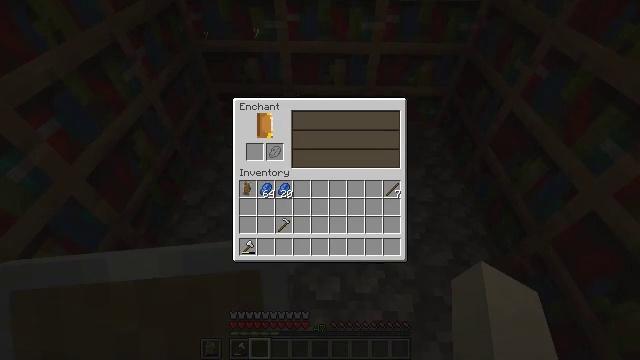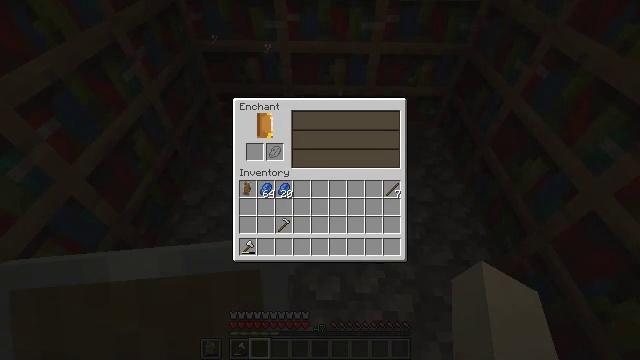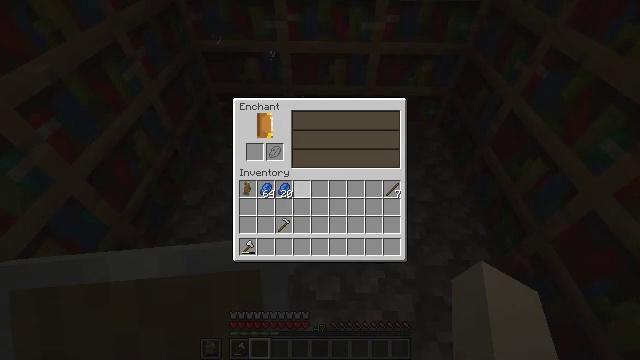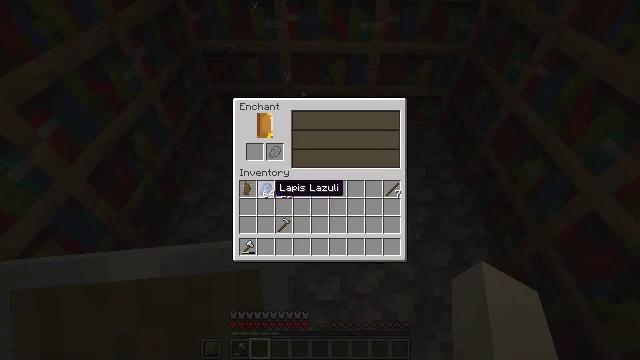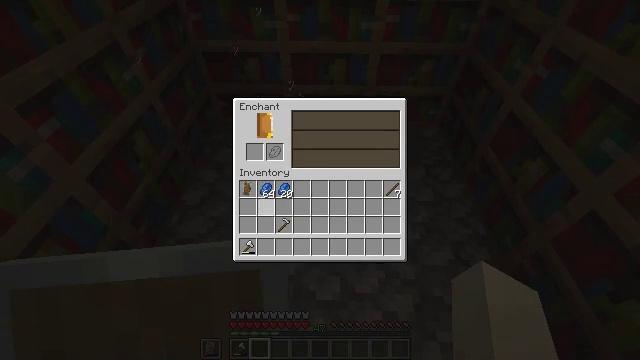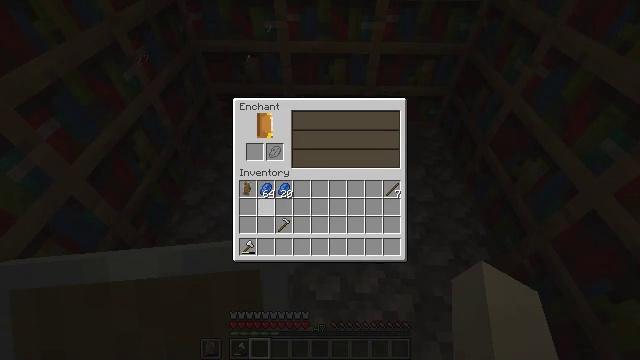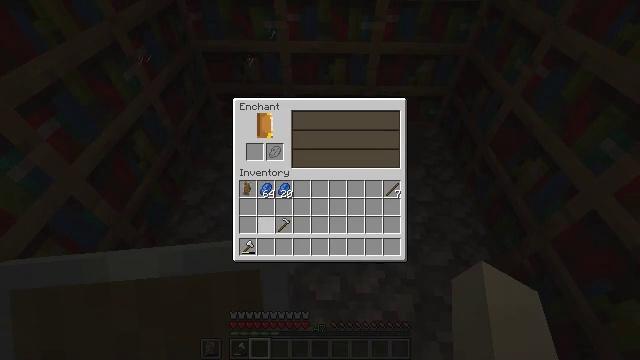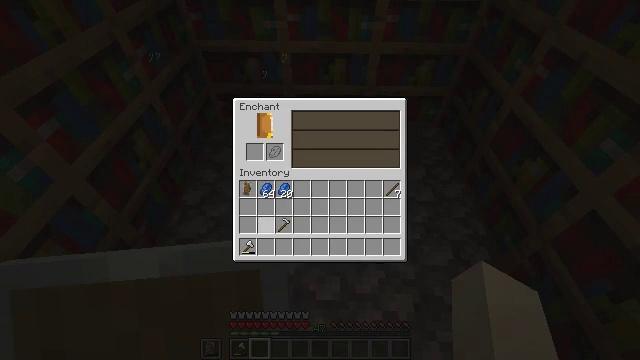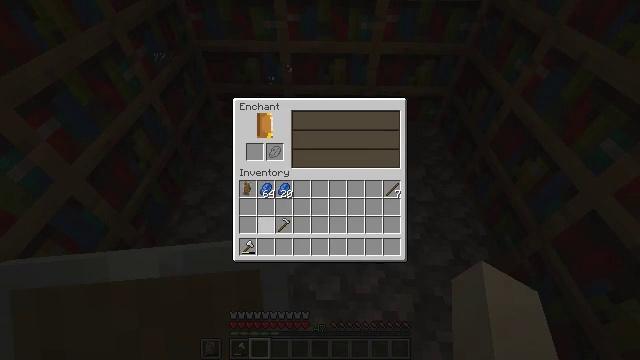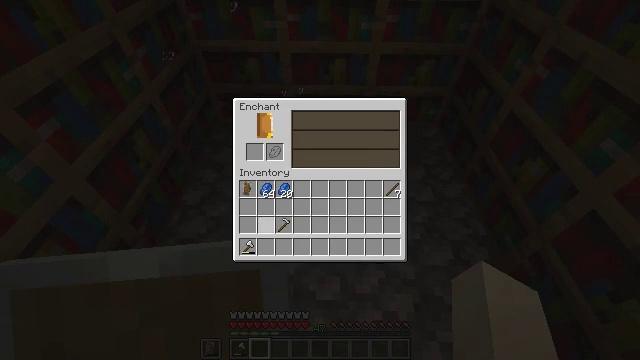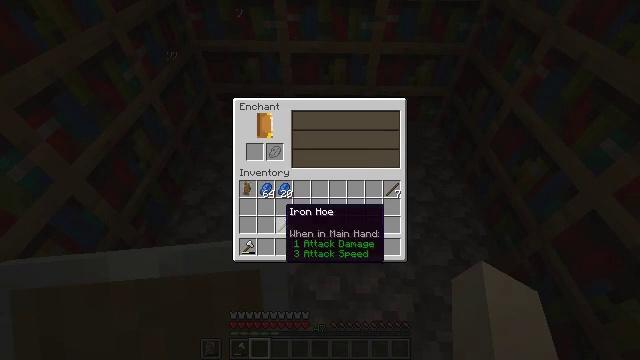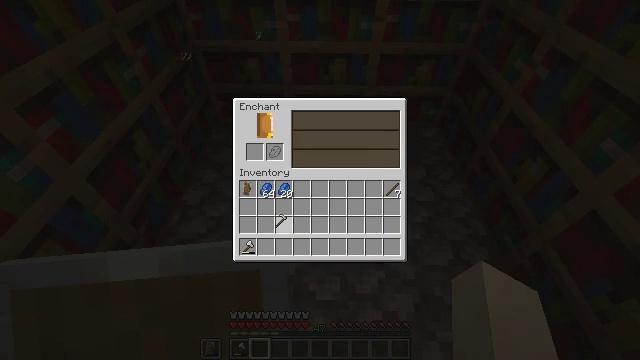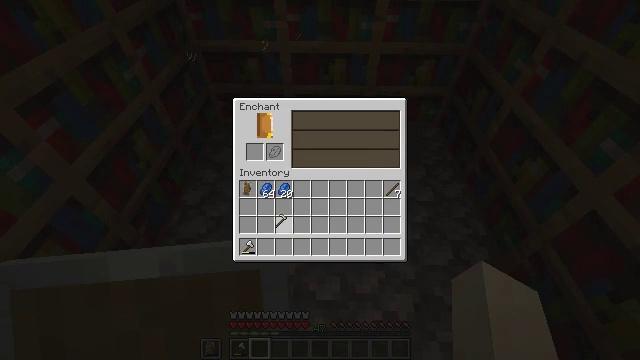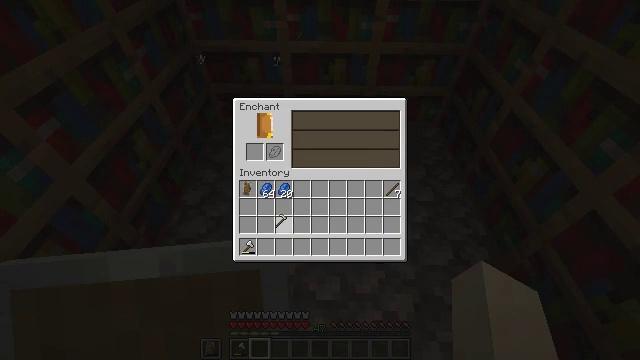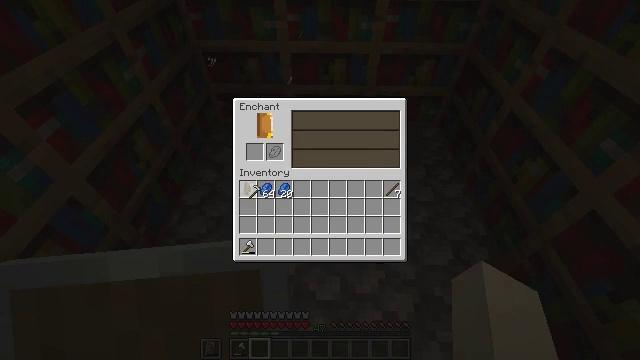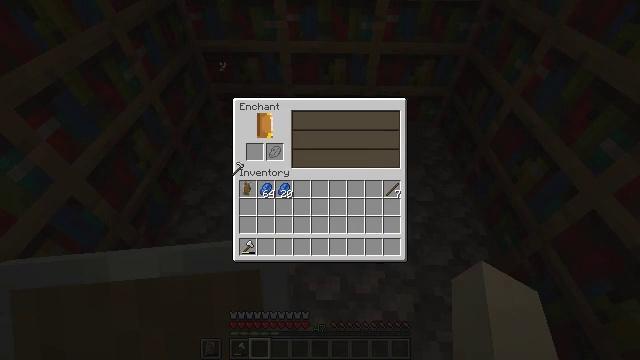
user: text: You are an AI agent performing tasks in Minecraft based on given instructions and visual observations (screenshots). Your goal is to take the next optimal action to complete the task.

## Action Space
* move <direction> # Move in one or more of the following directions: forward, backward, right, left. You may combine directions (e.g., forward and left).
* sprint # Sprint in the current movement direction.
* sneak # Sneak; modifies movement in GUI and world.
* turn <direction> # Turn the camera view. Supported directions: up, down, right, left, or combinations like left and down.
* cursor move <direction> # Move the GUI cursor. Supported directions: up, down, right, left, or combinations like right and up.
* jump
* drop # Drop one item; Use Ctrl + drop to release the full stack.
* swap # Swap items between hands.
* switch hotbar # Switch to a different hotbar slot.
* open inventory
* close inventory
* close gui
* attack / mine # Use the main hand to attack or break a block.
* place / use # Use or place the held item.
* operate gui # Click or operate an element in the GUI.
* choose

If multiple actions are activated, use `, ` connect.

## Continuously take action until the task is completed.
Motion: motion action
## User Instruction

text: Mine the pumpkin from the ground.
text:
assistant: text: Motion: no_op
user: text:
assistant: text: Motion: cursor move left and down
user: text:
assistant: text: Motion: cursor move left and down
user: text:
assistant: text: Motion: no_op
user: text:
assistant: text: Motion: cursor move down
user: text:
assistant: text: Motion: cursor move down
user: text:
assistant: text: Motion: no_op
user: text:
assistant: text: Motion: no_op
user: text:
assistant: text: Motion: no_op
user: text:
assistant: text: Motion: no_op
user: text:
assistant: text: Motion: operate gui
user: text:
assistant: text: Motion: operate gui
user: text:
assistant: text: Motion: operate gui
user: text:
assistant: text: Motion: cursor move left and up, operate gui
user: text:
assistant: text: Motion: cursor move left and up
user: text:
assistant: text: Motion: no_op
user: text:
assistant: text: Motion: no_op
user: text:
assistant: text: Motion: no_op
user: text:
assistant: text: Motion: no_op
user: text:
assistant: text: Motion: no_op
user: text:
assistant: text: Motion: no_op
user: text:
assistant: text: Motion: operate gui
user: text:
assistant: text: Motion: operate gui
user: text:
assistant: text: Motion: operate gui
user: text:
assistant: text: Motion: no_op
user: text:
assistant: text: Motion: no_op
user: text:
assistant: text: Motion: no_op
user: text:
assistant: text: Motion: no_op
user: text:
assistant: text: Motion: no_op
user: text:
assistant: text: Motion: cursor move right